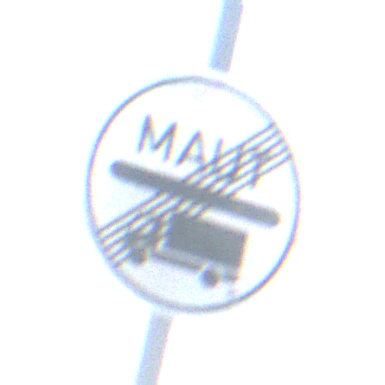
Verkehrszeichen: EndeMautpflicht
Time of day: Midday
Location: Outdoor (Suburban)
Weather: PartlyCloudy
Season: NotSpecified
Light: Natural